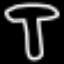
Label: mushroom